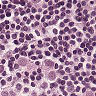
Metastatic tissue present: yes